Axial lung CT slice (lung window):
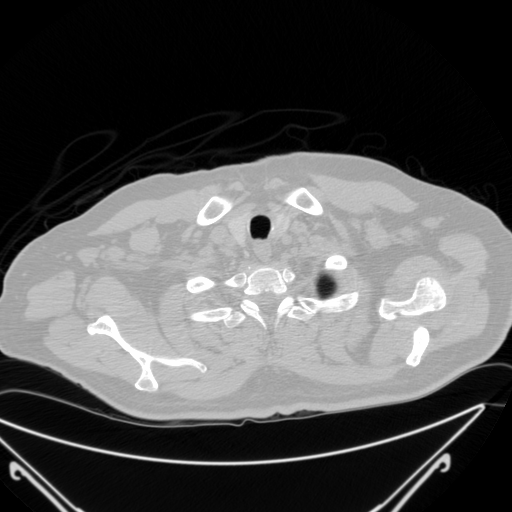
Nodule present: no